Question: I am new to xsl.Here i am trying to sort out a list of books with respect 'number of page'.For this purpose i wrote a simple xsl file,but it giving me a wired output.It sorts some elements ,it also leave some elements unsorted.Why i am having this output? How it can be fixed?
output:

xml file:
'''
<?xml version='1.0' encoding='UTF-8'?>
<?xml-stylesheet type='text/xsl' href='sort.xslt'?>
<book>
<entry type='child'>
<title>amar boi</title>
<page>100</page>
</entry>
<entry type='child'>
<title>adhunik biggan</title>
<page>200</page>
</entry>
<entry>
<title>machine design</title>
<page>10000</page>
</entry>
<entry type='child'>
<title>amar bondhu rashed</title>
<page>100</page>
</entry>
<entry>
<title>baler boi</title>
<page>1000</page>
</entry>
<entry>
<title>fanush</title>
<page>90</page>
</entry>
</book>
'''
Xsl file:
'''
<?xml version='1.0' encoding='UTF-8'?>
<xsl:stylesheet xmlns:xsl='http://www.w3.org/1999/XSL/Transform' version='1.0' >
<xsl:template match='/'>
<html>
<body>
<table style='border:1px solid black;'>
<thead>
<tr>
<td>title</td>
<td>page</td>
</tr>
</thead>
<xsl:apply-templates select='book/entry'>
<xsl:sort select='page'/>
</xsl:apply-templates>
</table>
</body>
</html>
</xsl:template>
<xsl:template match='book/entry'>
<tr>
<td><xsl:value-of select='title'/></td>
<td><xsl:value-of select='page'/></td>
</tr>
</xsl:template>
</xsl:stylesheet>
'''
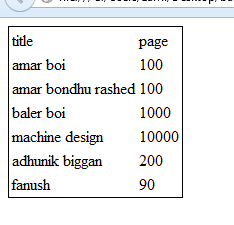
Answer: You can try to add to your xsl:sort:
'''
<xsl:sort select='page' data-type='number' />
'''
The current sort output looks like it's being treated as a string which is the default for data-type.